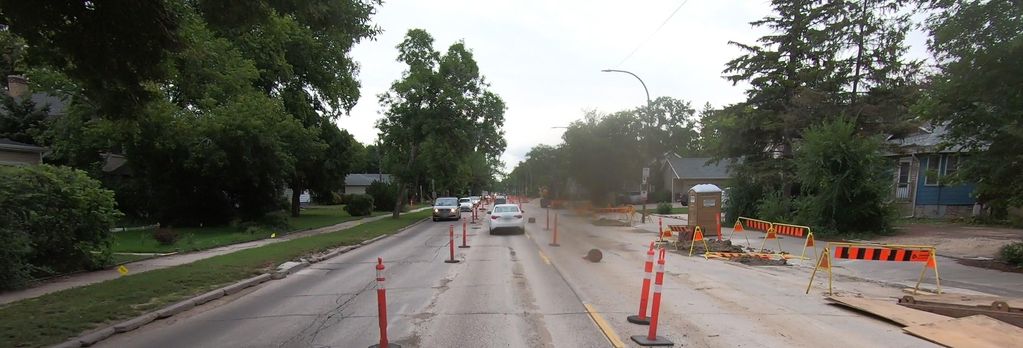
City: winnipeg